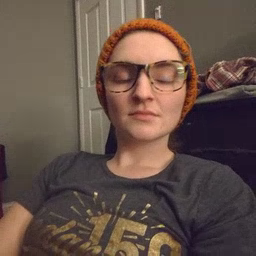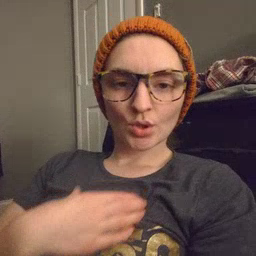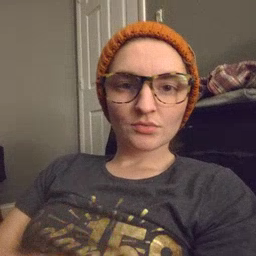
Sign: hungry